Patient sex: M
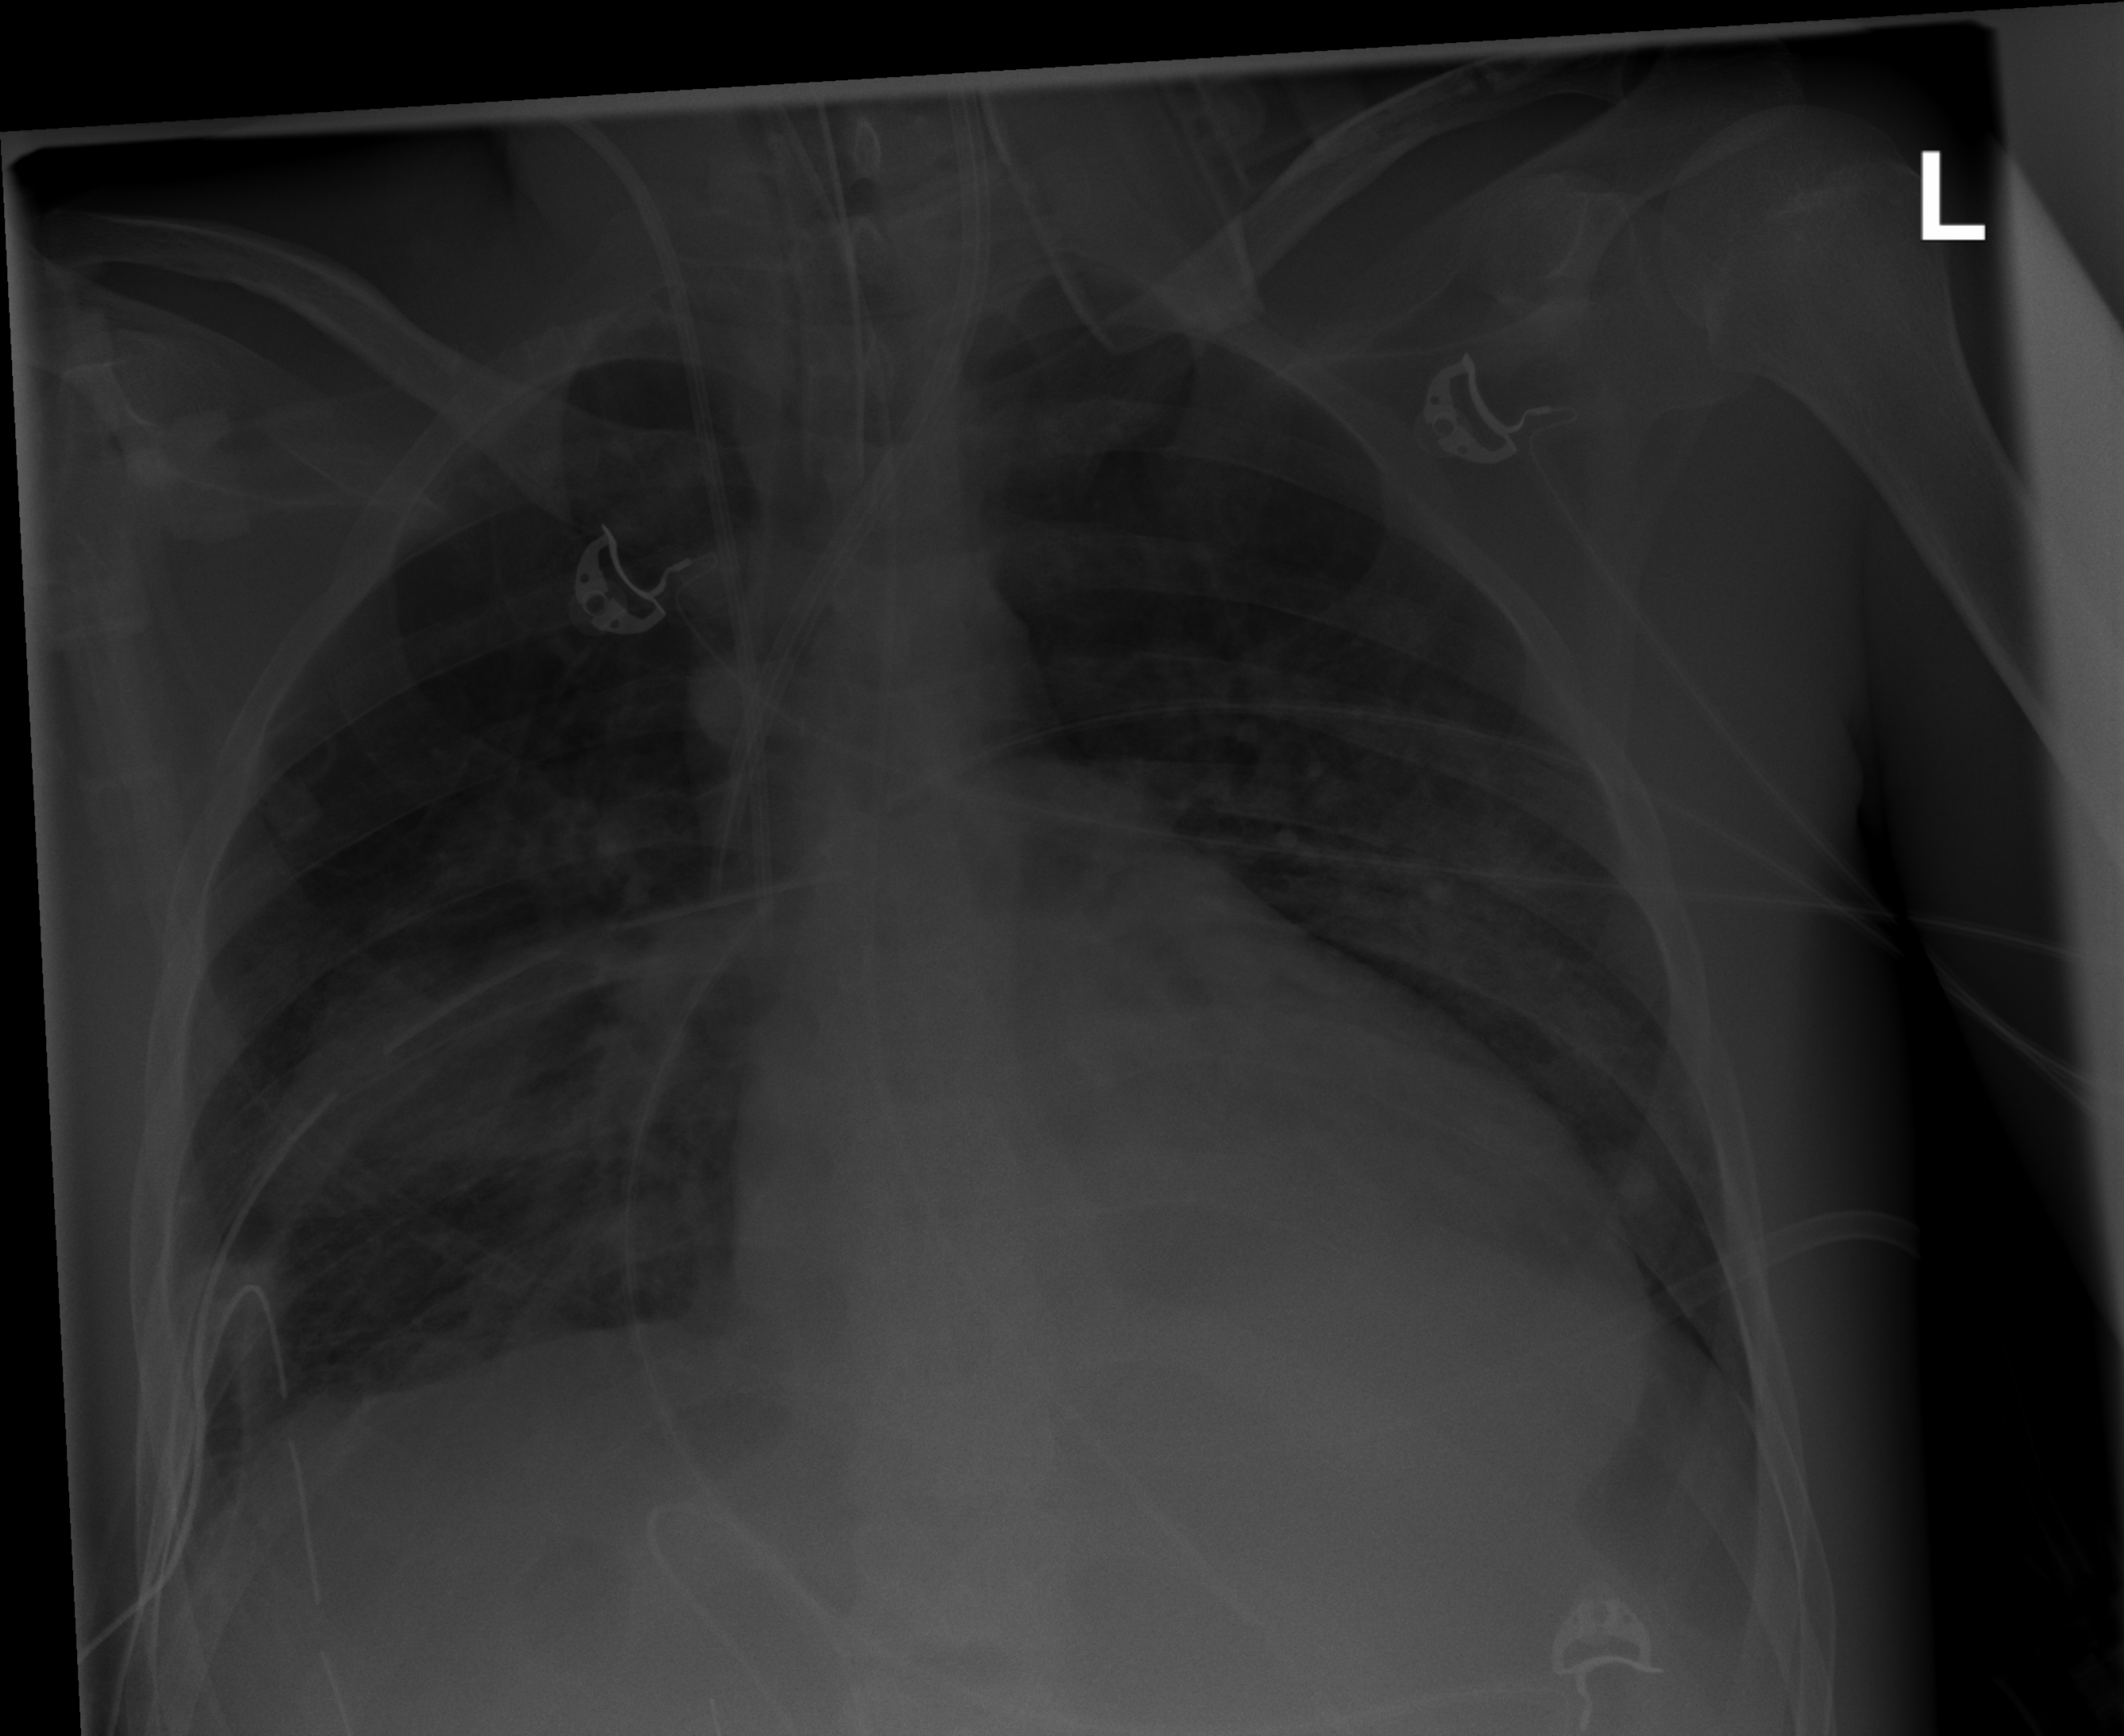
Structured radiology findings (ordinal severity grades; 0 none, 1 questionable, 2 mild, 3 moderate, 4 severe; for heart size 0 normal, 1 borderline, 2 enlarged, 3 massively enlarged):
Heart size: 2
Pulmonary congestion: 0
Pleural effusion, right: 2
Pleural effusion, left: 1
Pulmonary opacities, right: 0
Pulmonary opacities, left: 1
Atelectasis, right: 2
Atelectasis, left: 0